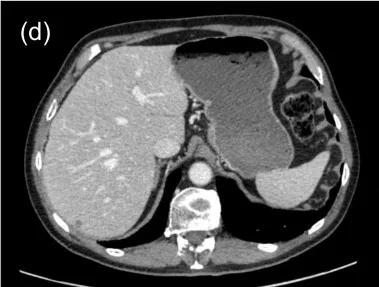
Considerable reduction in size of liver lesions compared to before therapy.
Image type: radiology (ct)